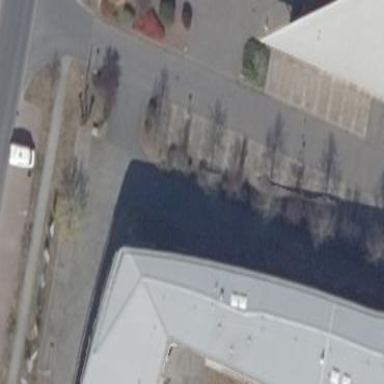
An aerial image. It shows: Street side parking area.